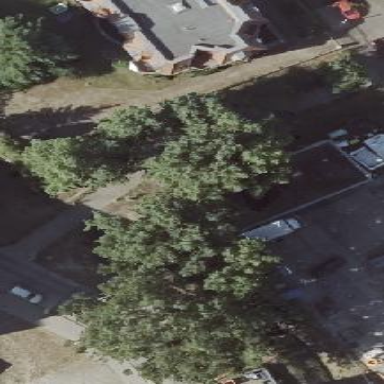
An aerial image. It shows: Service building.